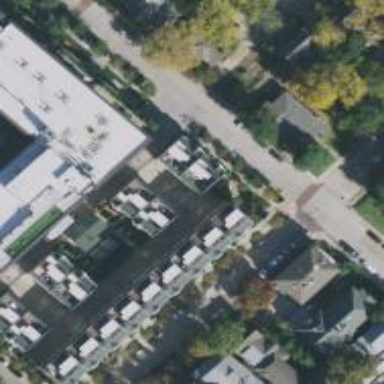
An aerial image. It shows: Alley classified as service road.